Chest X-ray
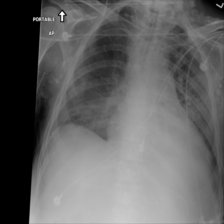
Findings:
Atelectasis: positive
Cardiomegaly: positive
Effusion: positive
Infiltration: positive
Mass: negative
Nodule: negative
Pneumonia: negative
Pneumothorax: negative
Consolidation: negative
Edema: negative
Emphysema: negative
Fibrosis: negative
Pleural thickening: negative
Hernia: negative